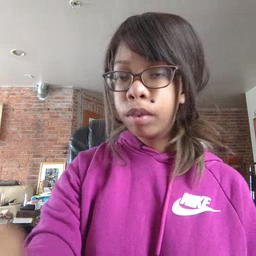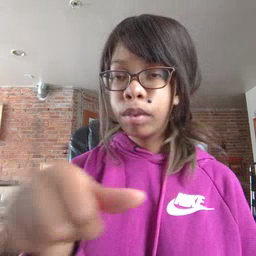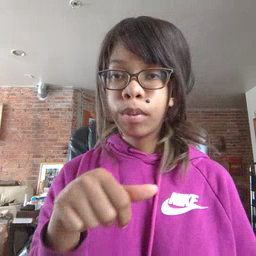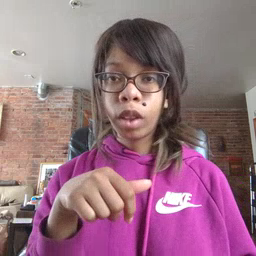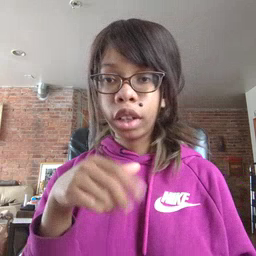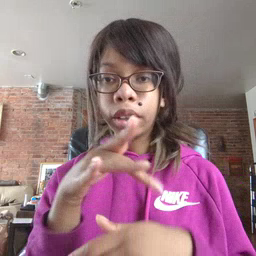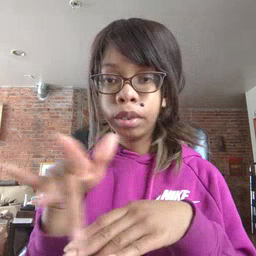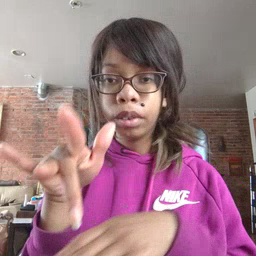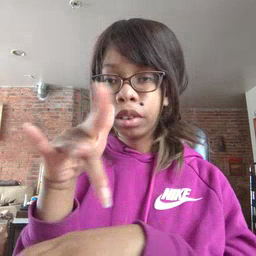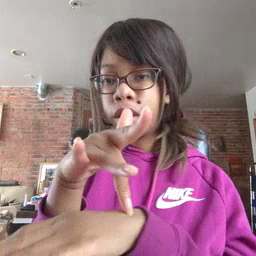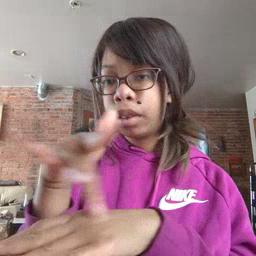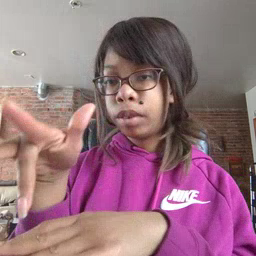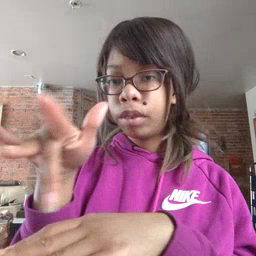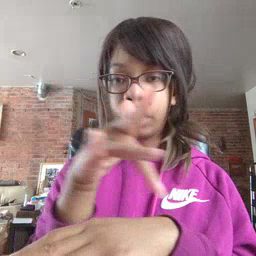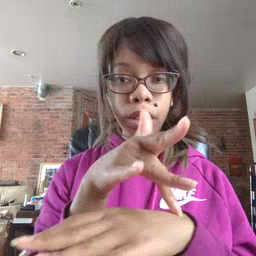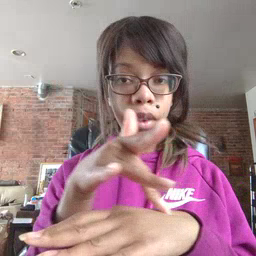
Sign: empty